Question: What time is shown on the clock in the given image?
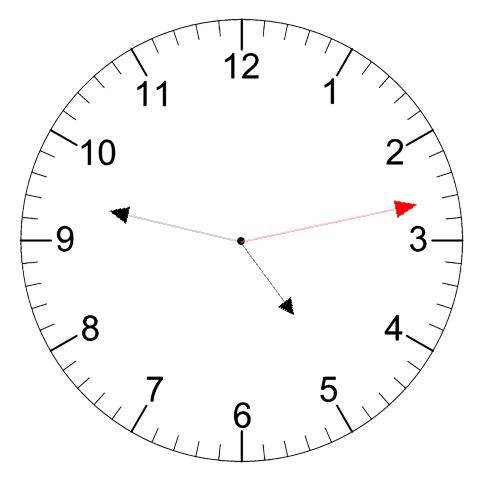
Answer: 04:47:13